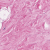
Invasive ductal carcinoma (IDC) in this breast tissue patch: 0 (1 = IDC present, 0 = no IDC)